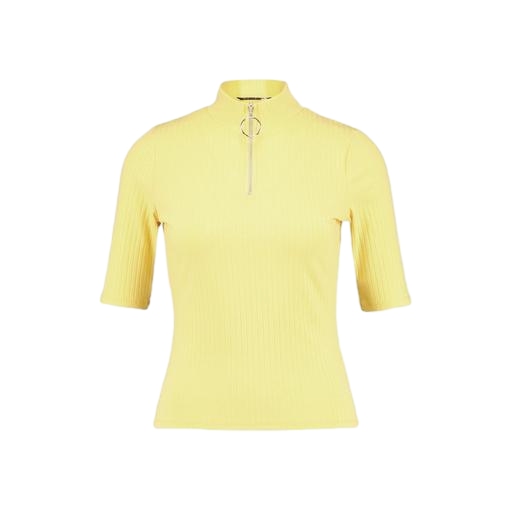
yellow skinny-fit stretch polo shirt, yellow skinny-fit polo shirt, high-neck ribbed-jersey t-shirt, white background